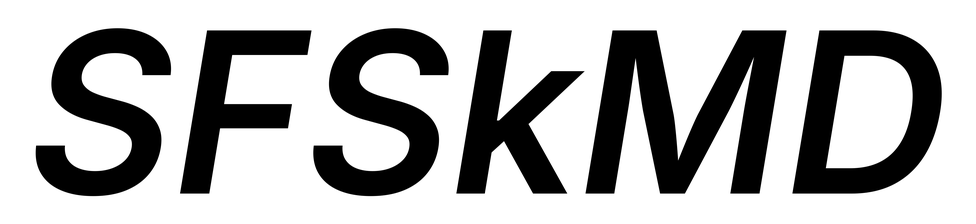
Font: Inter-Italic_SemiBold_Italic